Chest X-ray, PA view. Patient: 6 years old, sex F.
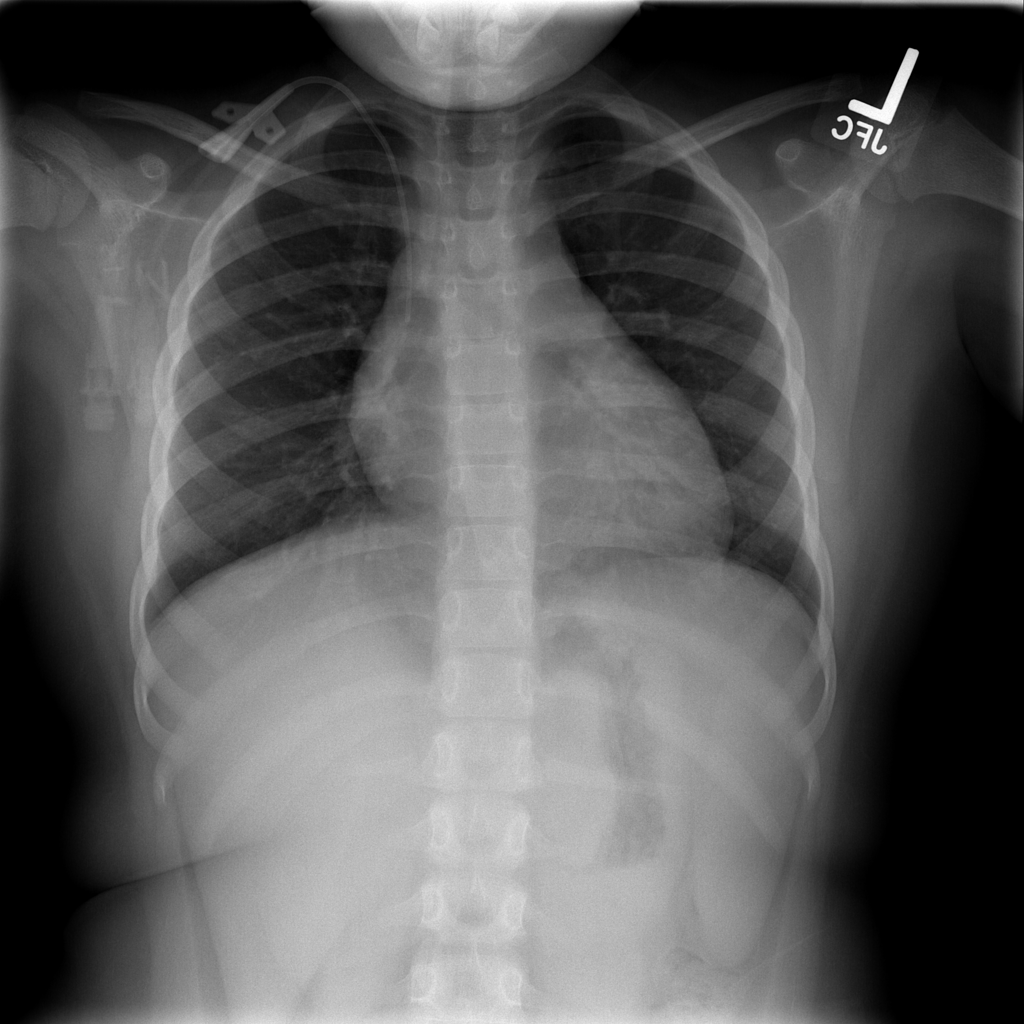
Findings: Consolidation